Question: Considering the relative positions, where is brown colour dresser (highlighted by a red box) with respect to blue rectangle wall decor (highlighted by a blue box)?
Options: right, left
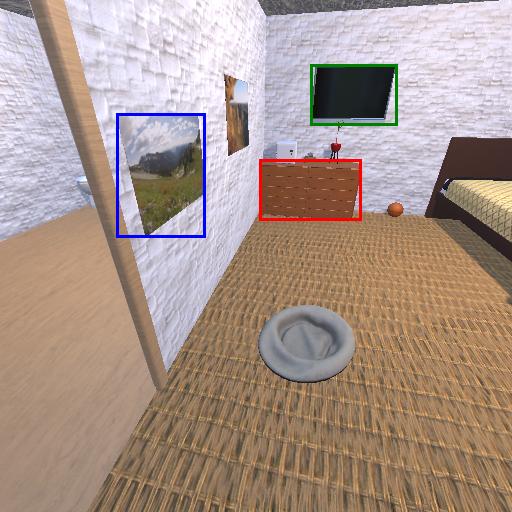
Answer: right